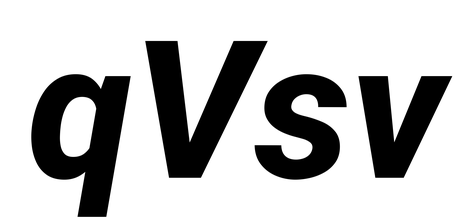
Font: Roboto-Italic_ExtraBold_Italic